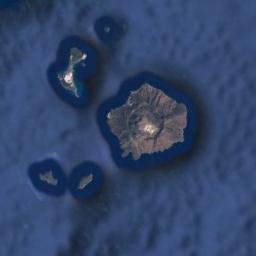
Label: island